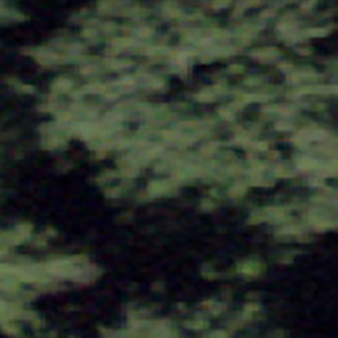
Label: other